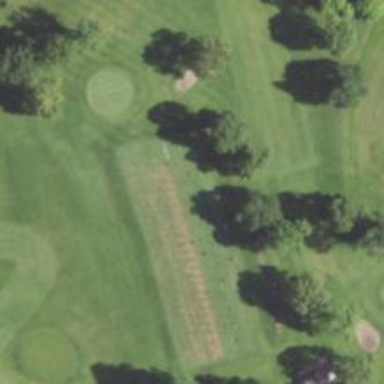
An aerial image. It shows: Golf tee.